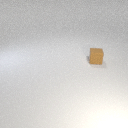
small brown rubber cube